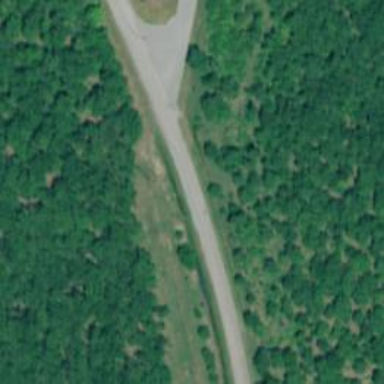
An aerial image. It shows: Unclassified road.